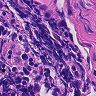
Metastatic tissue present: no